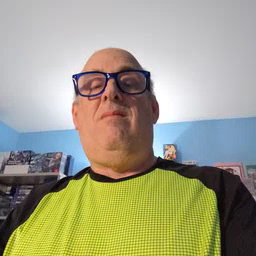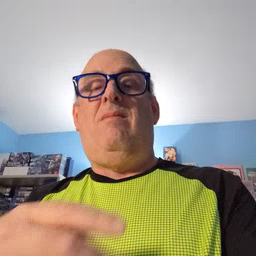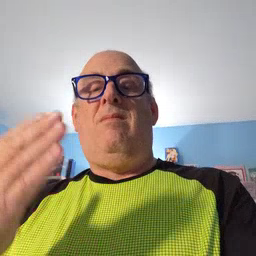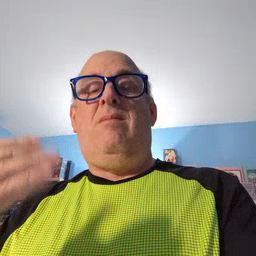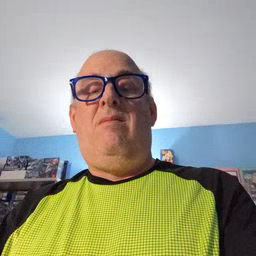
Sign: wait